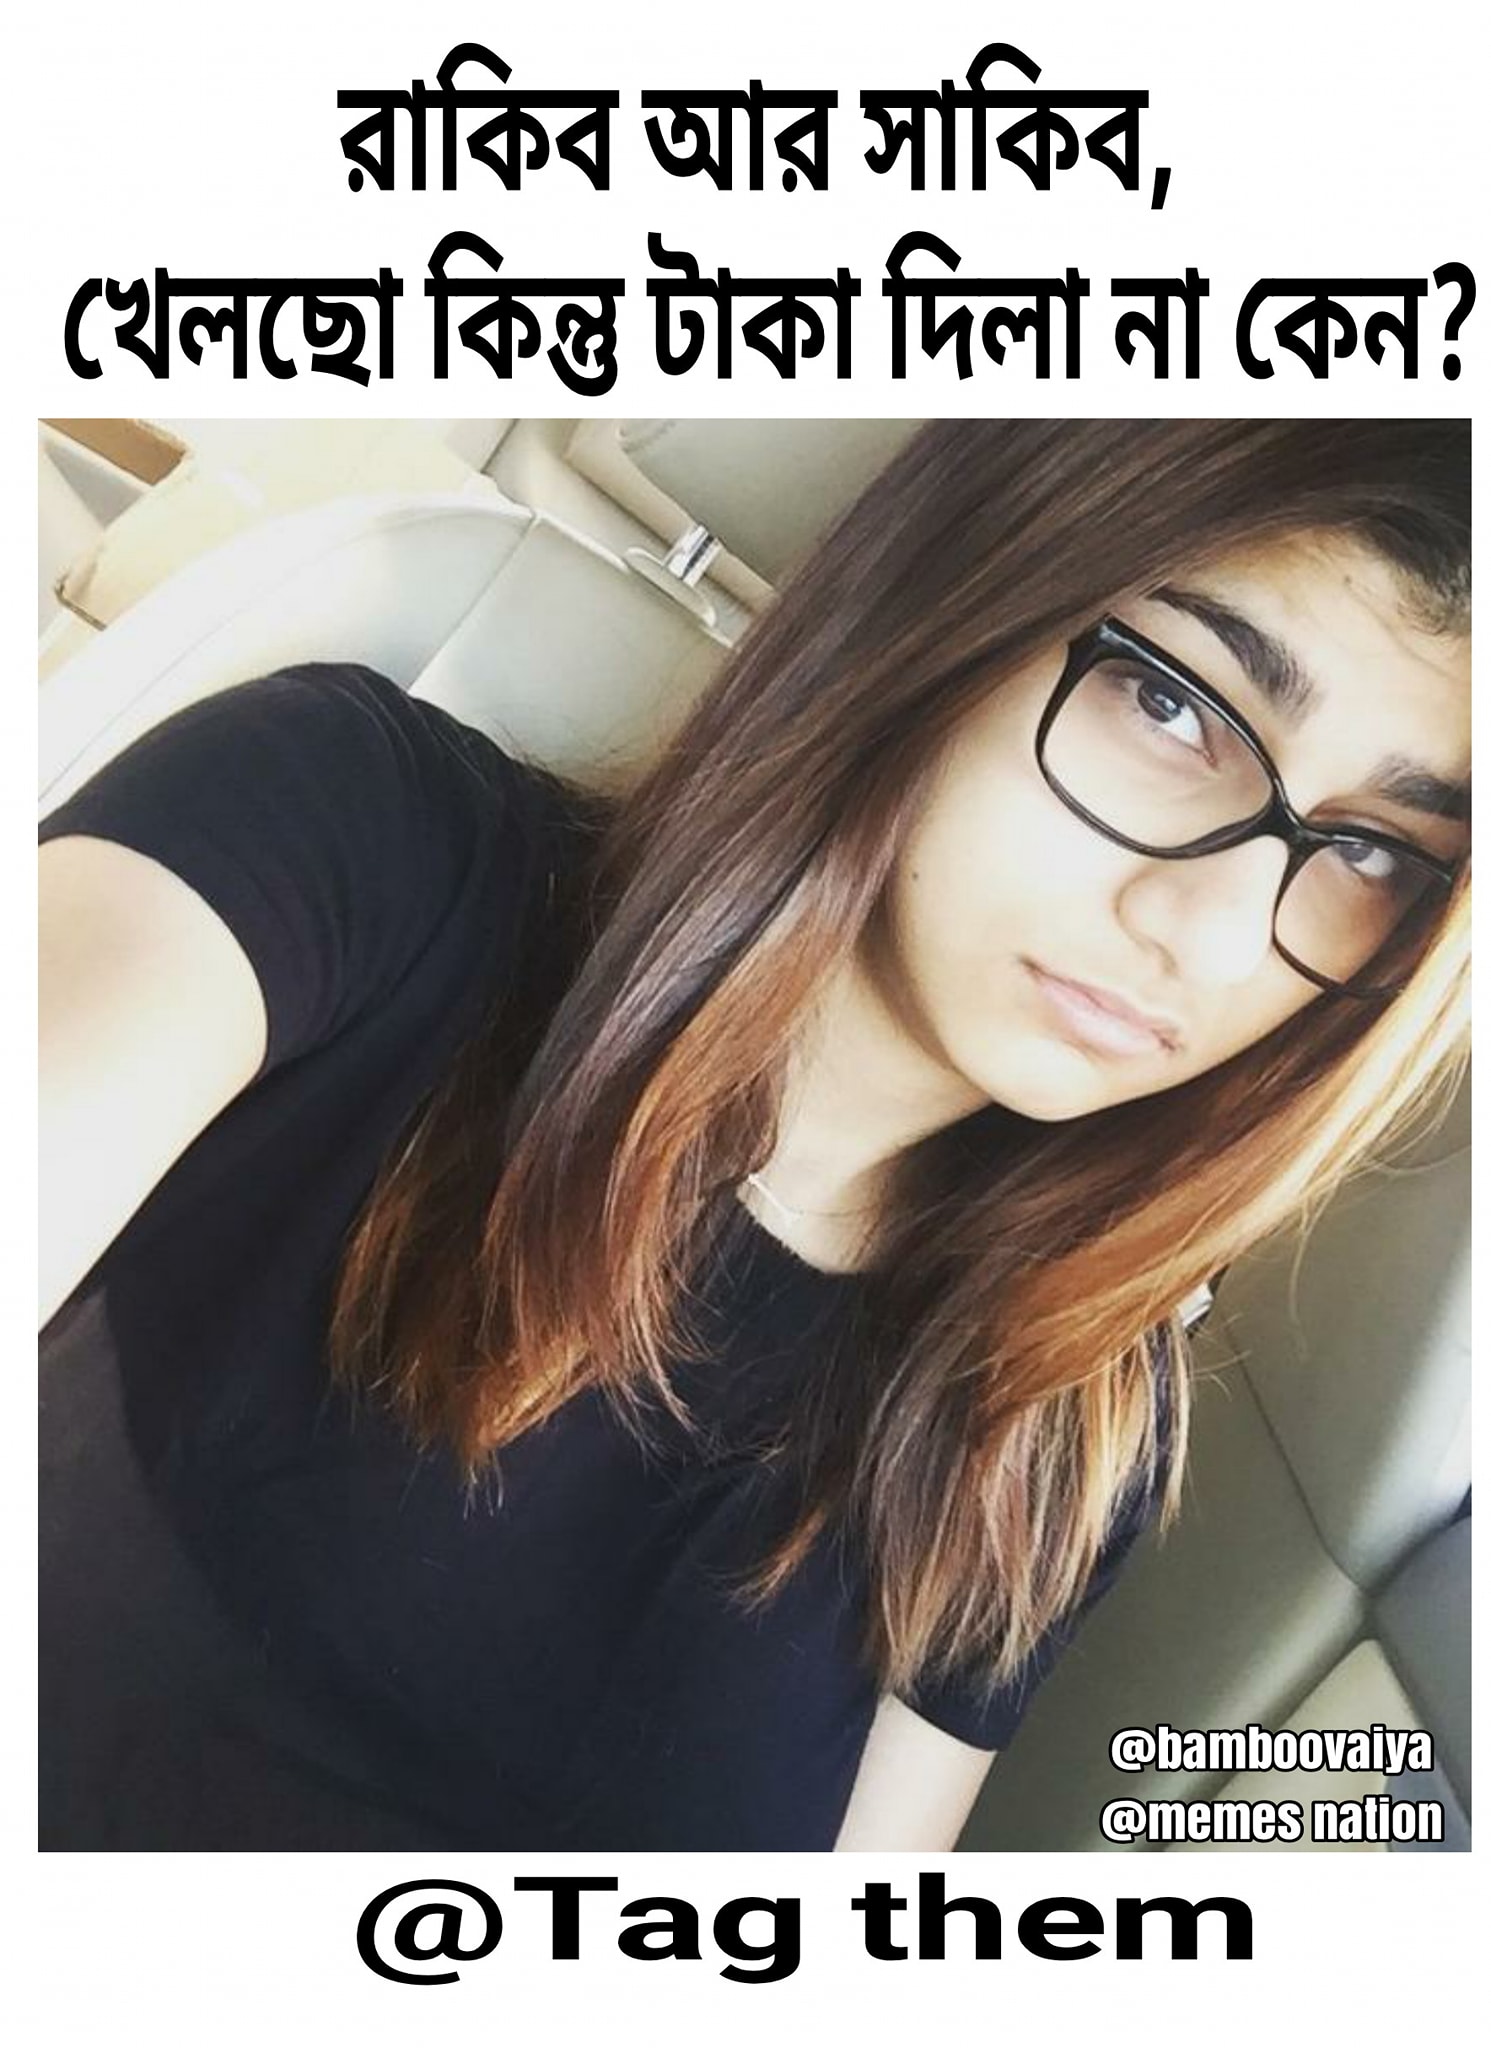
Caption:  রাকিব আর সাকিব   খেলছো কিন্তু টাকা দিলা না কেন ?    @Tag Them
Label: hate